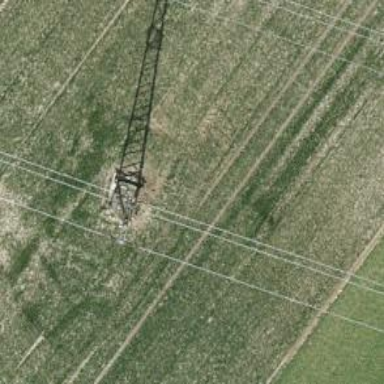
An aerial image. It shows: Power tower.